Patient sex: M
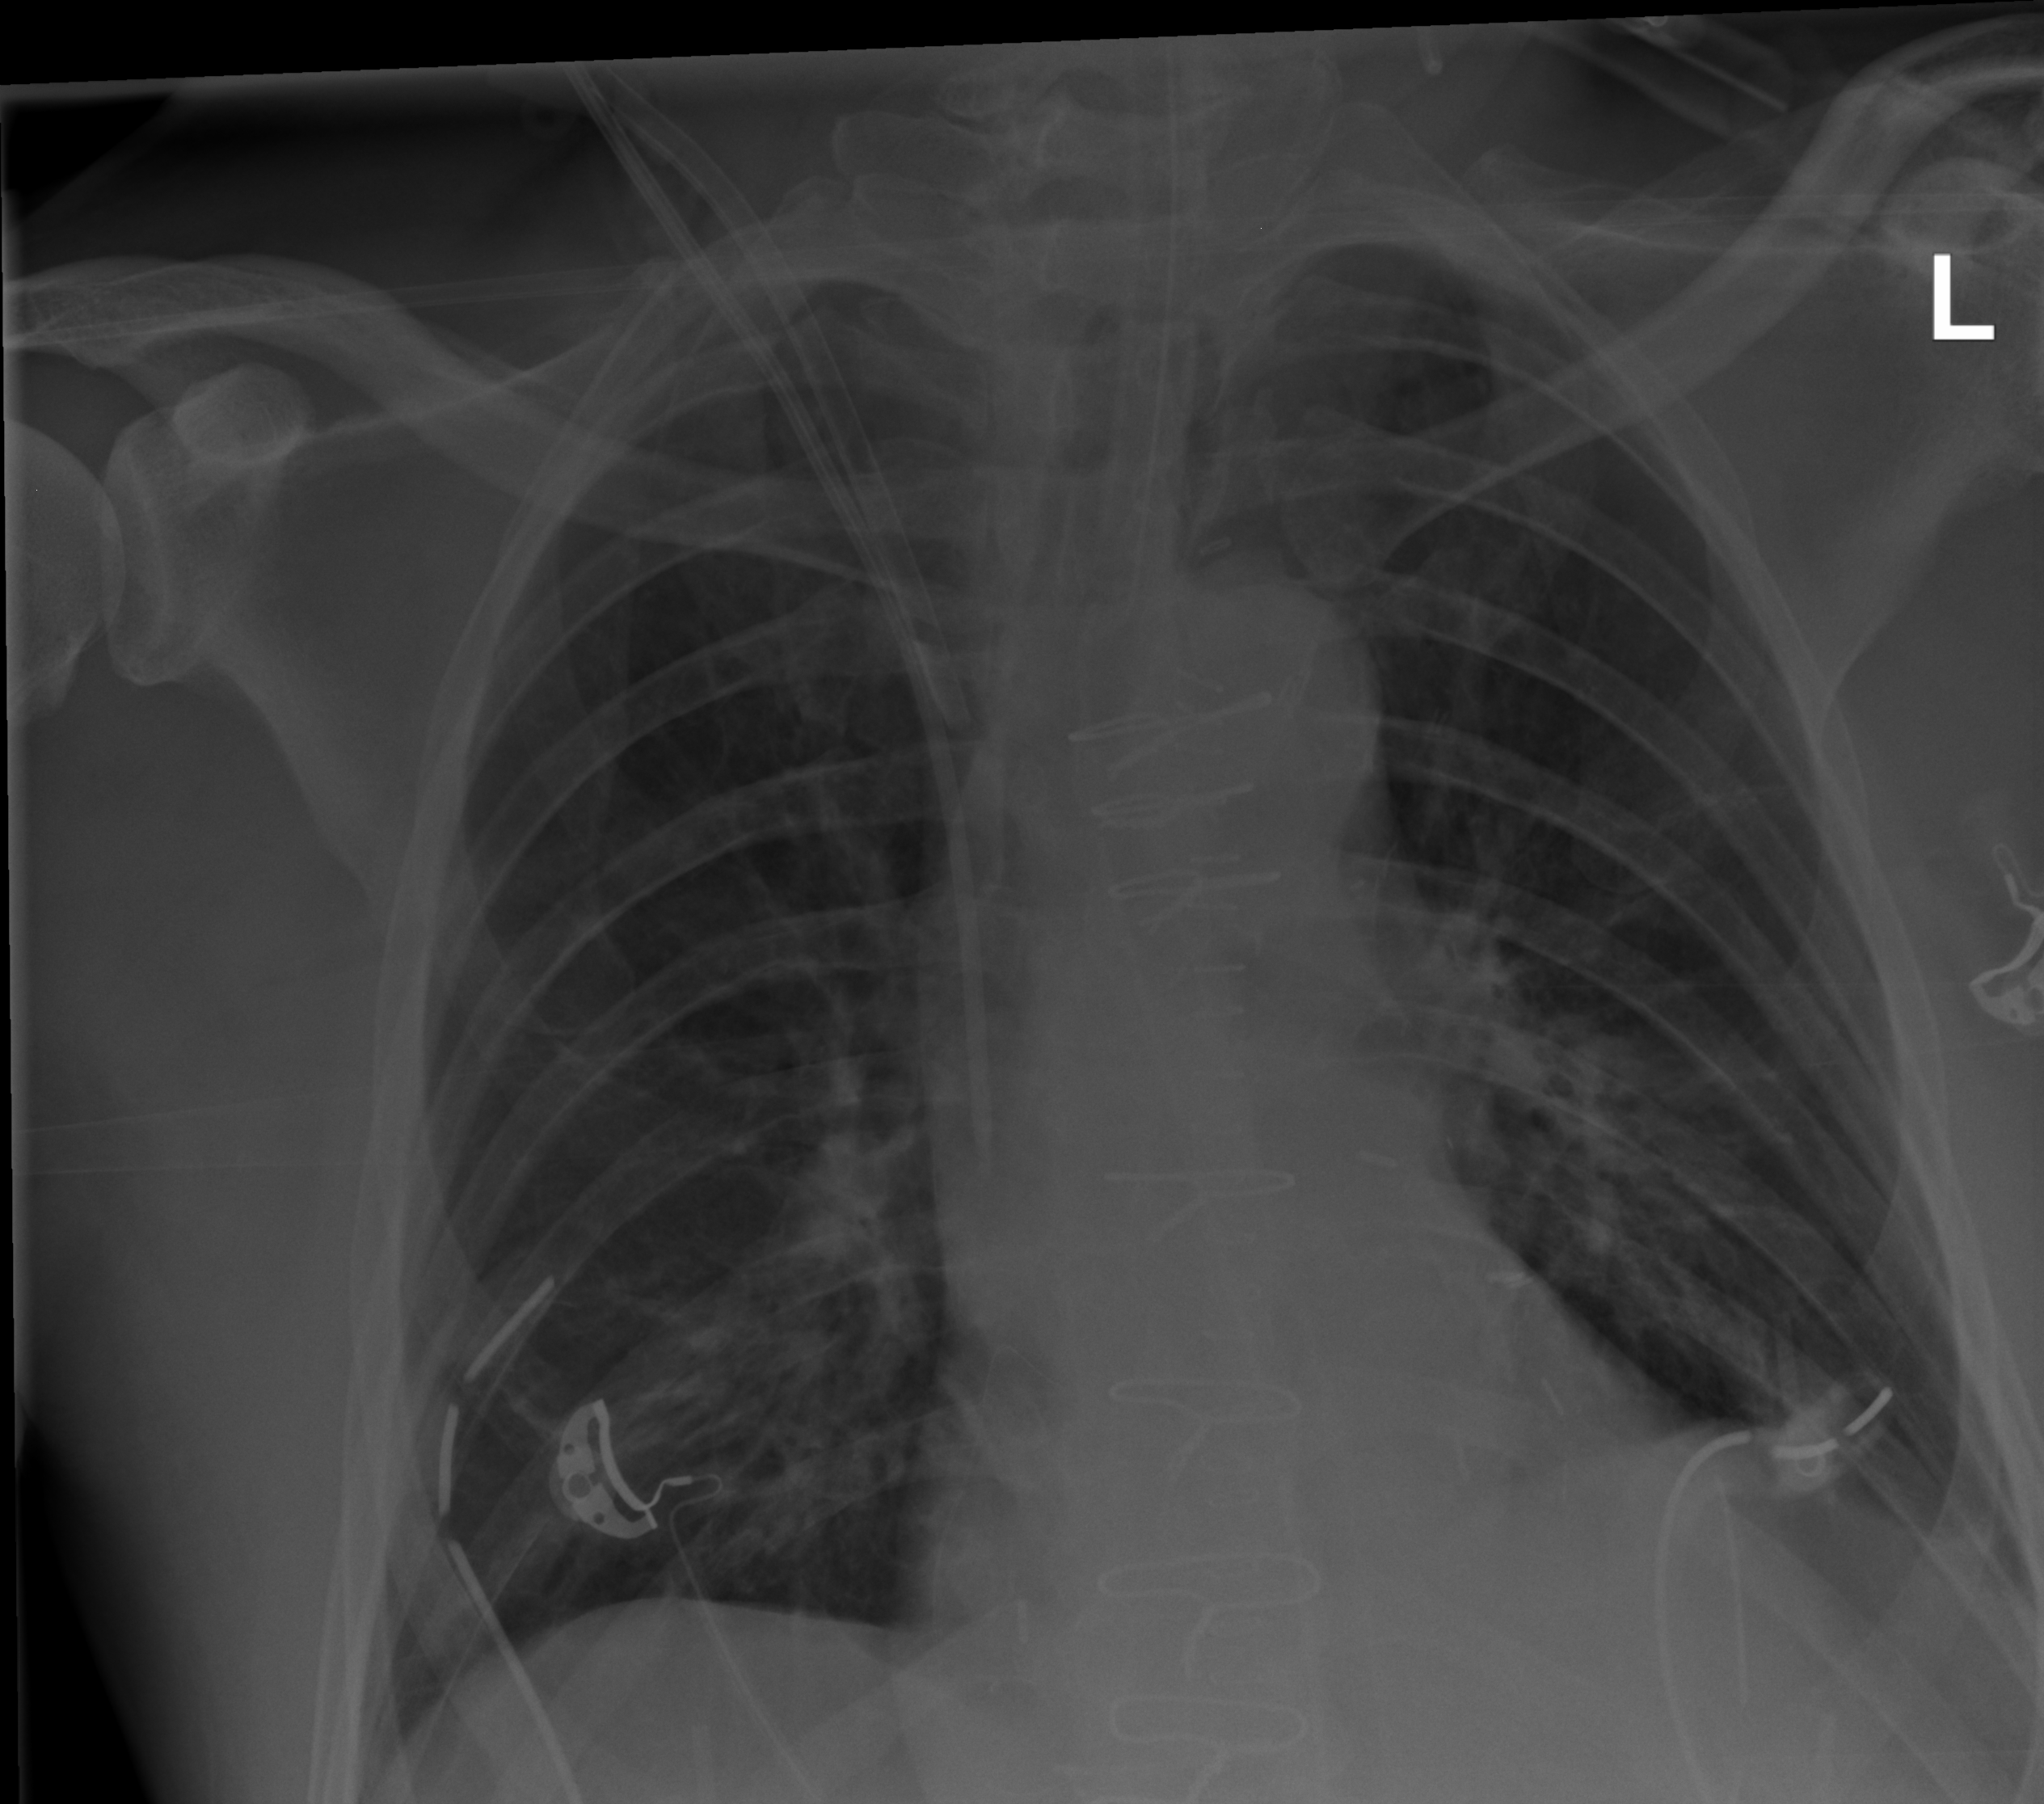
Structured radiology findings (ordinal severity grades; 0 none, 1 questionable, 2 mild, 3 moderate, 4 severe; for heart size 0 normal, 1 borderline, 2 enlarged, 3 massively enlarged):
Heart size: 1
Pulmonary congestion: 0
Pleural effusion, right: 0
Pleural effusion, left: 0
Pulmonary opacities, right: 0
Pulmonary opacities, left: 2
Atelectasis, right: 0
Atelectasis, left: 0